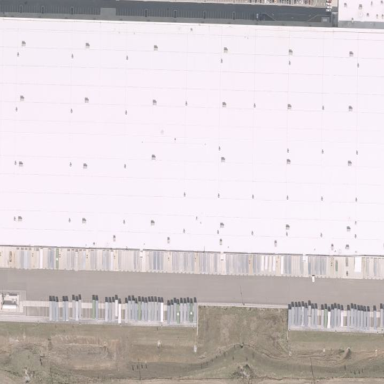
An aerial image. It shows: Warehouse.